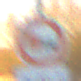
Verkehrszeichen: UeberholverbotKraftfahrzeuge
Zusatzzeichen unten: LaengeEinerStrecke5
Umgebung: Outdoor, Nature
Tageszeit: SunriseSunset
Wetter: Clear
Licht: Natural
Jahreszeit: Winter
Kontrast: LowContrast